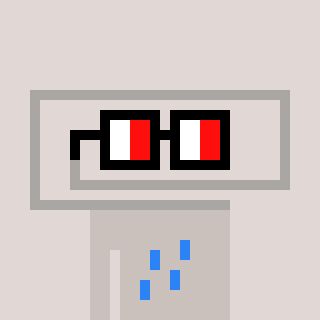
a pixel art character with square glasses with black frames and red eyes, a paperclip-shaped head and a foggrey-colored body on a warm background